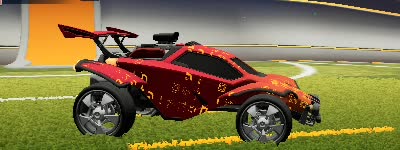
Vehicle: octane